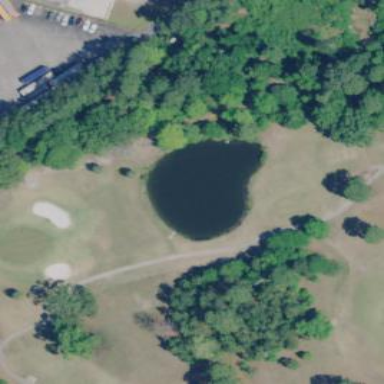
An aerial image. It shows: Water hazard on golf course.